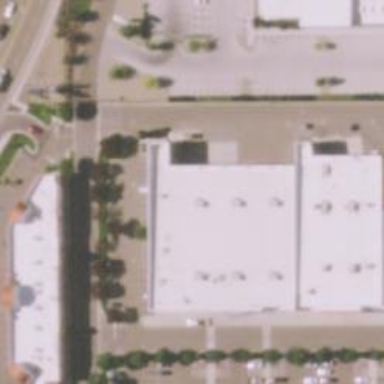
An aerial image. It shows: Building.